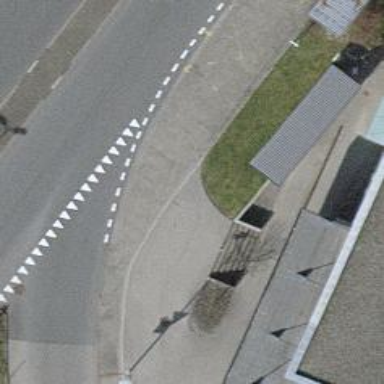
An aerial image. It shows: Set of steps on the road.